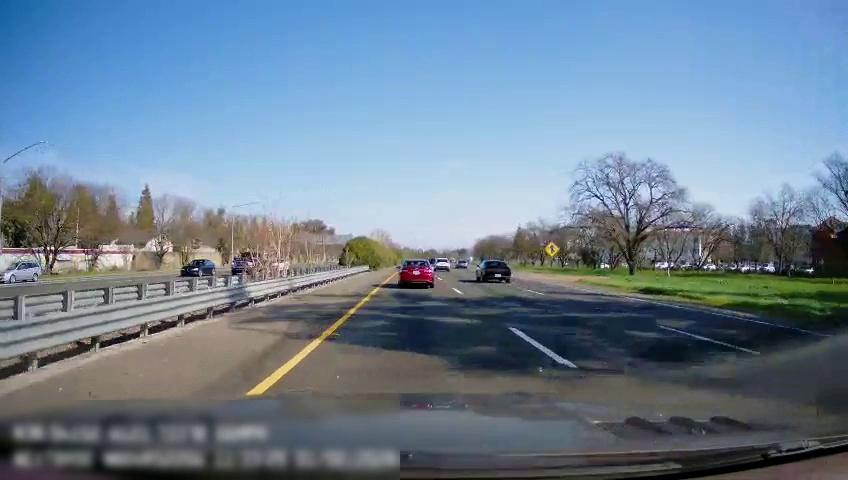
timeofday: Day
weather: Sunny
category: Drivable Space
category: Drivable Space
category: Vehicles | Car
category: Vehicles | Car
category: Vehicles | SUV
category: Vehicles | Car
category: Vehicles | Car
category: Vehicles | Car
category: Lanes | Current Lane
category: Lanes | Current Lane
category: Lanes | Alternate Lane
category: Lanes | Alternate Lane
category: Traffic | Signs